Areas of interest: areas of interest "Beijing Jiaotong University Science Hall"
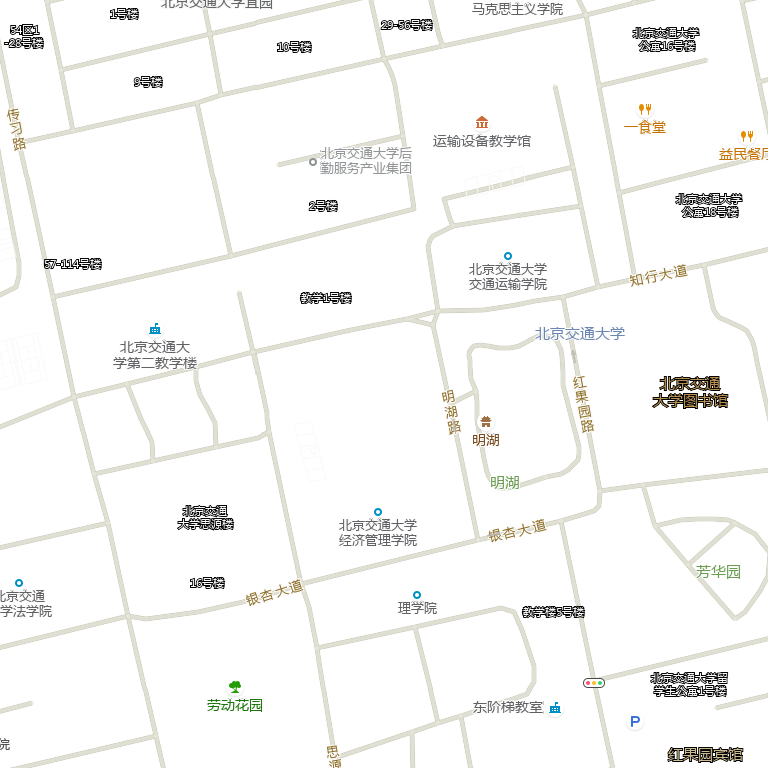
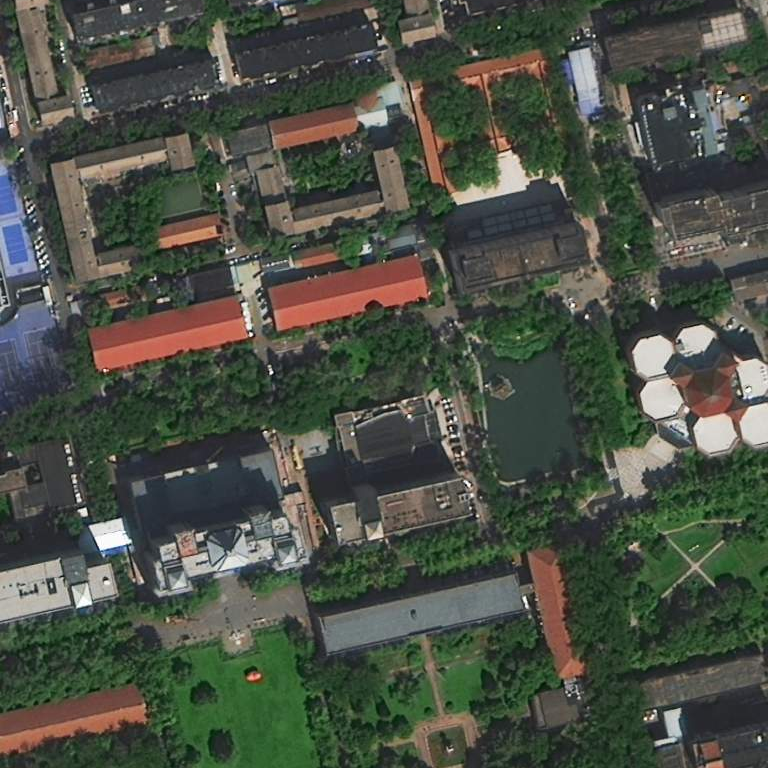